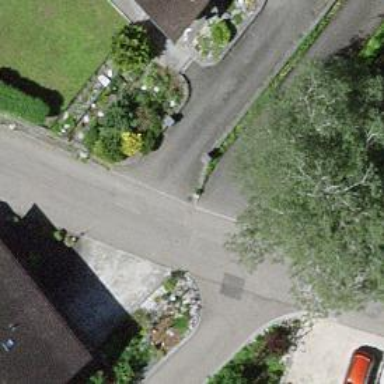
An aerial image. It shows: Driveway.